Interaction volume radius: 5 \u00c5
Interaction volume height: 10 \u00c5
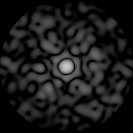
Disorder parameter: 0.7814